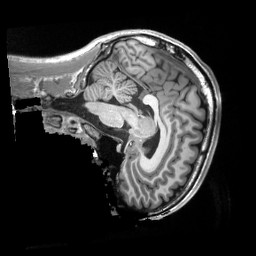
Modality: T1w
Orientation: sagittal
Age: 20